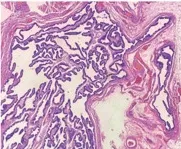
Laparoscopic view and histopathological pictures. Tubular structures resembling fallopian tubes (x40).
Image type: pathology (h&e)